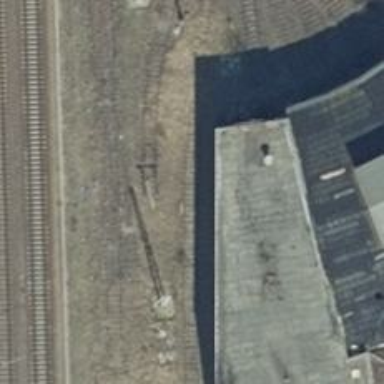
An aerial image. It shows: Abandoned railway yard is depicted.